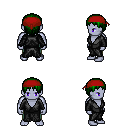
a pixel art fantasy rpg character, male body template, dark elf, purple skin, gray robe, teal pants, green plain hairstyle, red bandana, four views (front, back, left, right), 2x2 character sprite sheet, small pixel art, hard edges, no anti-aliasing